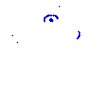
Particle: proton